Question: I'm new to iOS and trying TableView for the first time.
I added a prototype cell into the TableView. It has label a inside it which is on the right side. When i run it on lower display like 4S, the label is not visible.
I tried setting Horizontal Space - Content View to label (on right side), but has no effect.
I been playing with the auto layout for sometime, but can't figure it out, can someone be kind enough to help me?

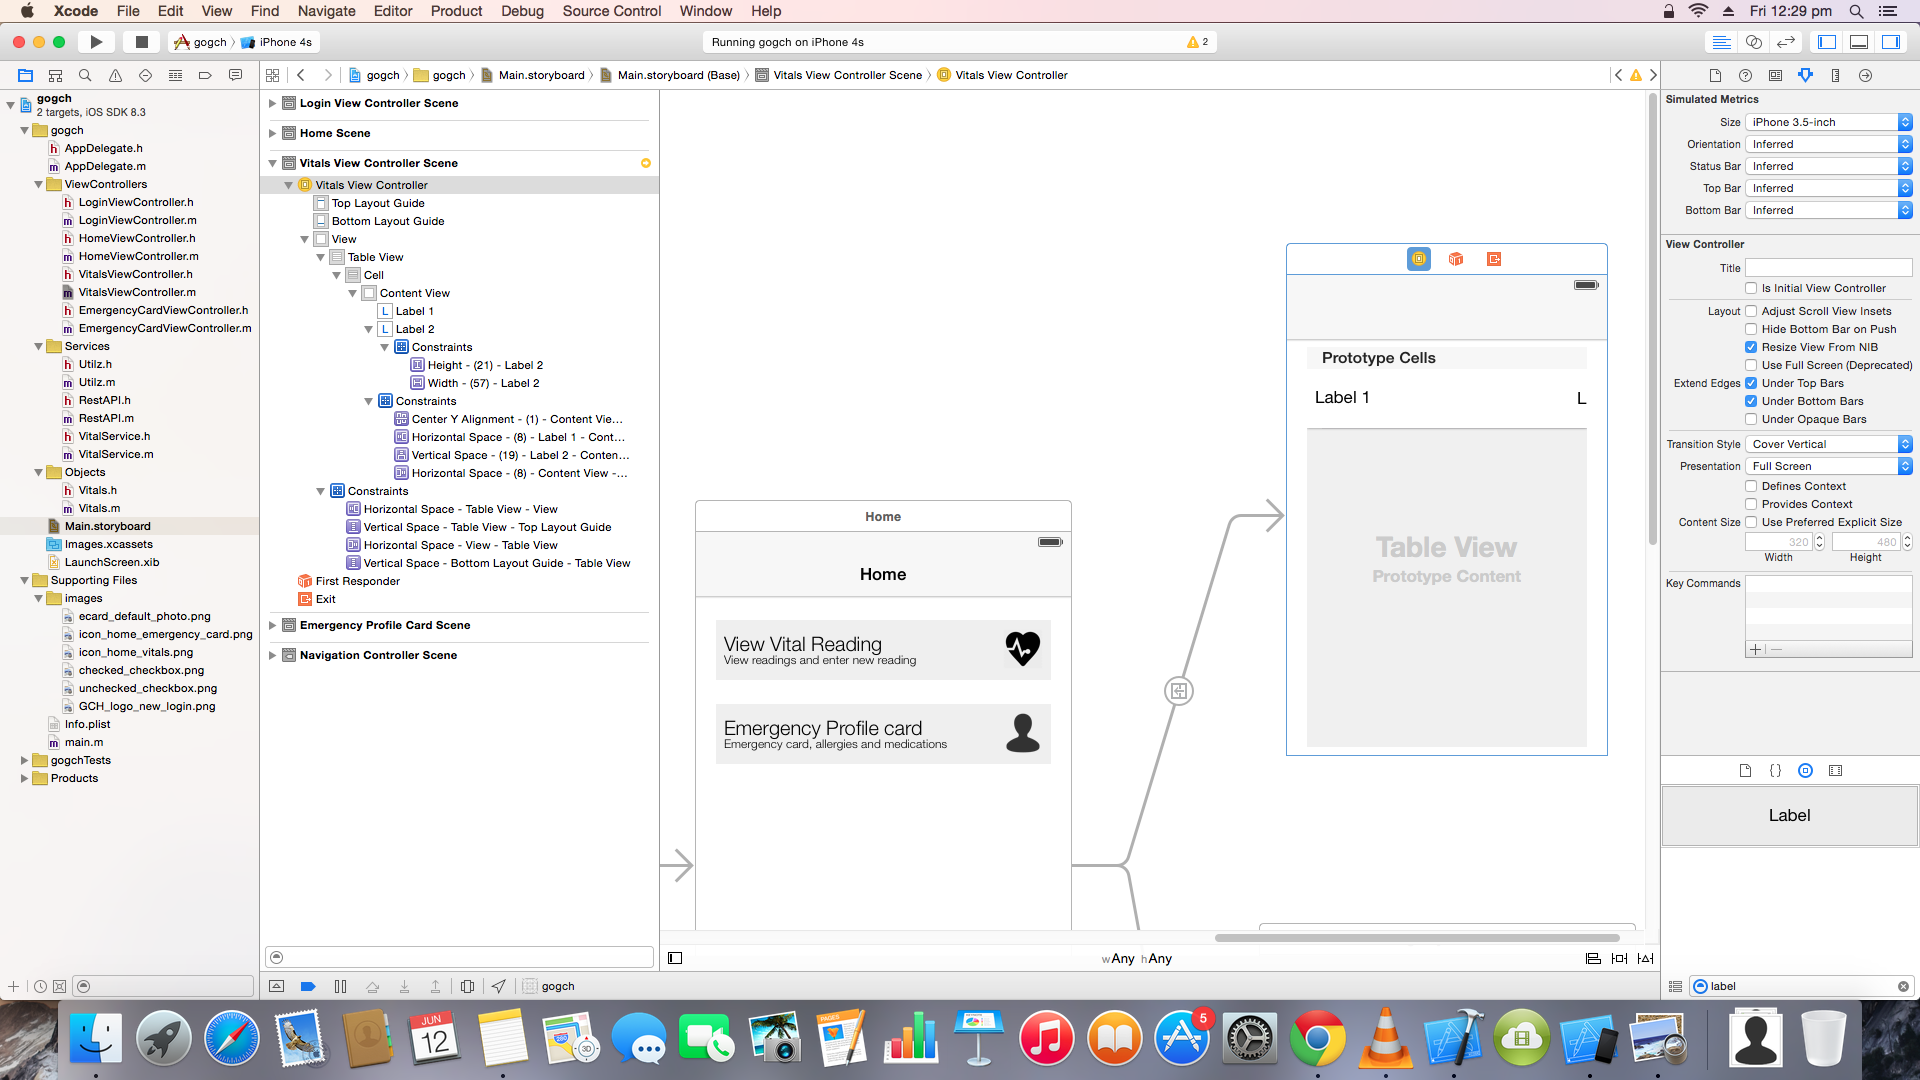
Answer: Before answering straight, I would say stick to autolayouts and not look for frames, springs and structs.
Now pin UILabel. Select UILabel Go to Editor>pin leading and top space to superview. Also pin the width and height (fix them if you want to). Your problem is solved.
Go through this book for autolayouts and keep playing.-
For Label1 set :
1. Pin Leading, Top and Bottom Space to superview.
2. Pin the height(not the width)
For Label1 set :
1. Pin Trailing, Top and Bottom Space to superview.
2. Pin the height(not the width) again.
Now select both the labels and go and pin horizontal spacing between them.